Question: When I try to compile and run my app in the simulator, I receive this error:

Everything was working fine yesterday.
I tried backing up and deleting '~/Library/Logs', thinking that might work, but it did not. I'm running Xcode 6.
: I just found out that this problem was caused by me renaming my home folder and shortname. That's fine and well, I undid everything and now my simulator is working. My question still remains, however, how to I get the simulator to stop showing this error? My home folder name and shortname are irrelevant and I'd still like to be able to rename them and have everything work. A user in #iphone-dev on Freenode told me not to do this, in general, because certain apps will complain, but there's a walkthrough on the official Apple support page that says this is copacetic.
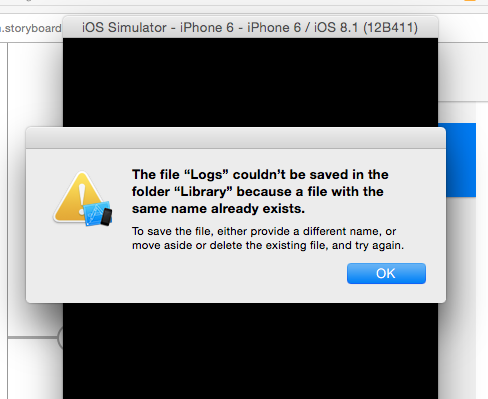
Answer: try any of the following:
- - -